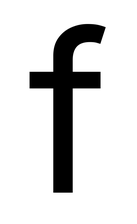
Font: Inter_Regular